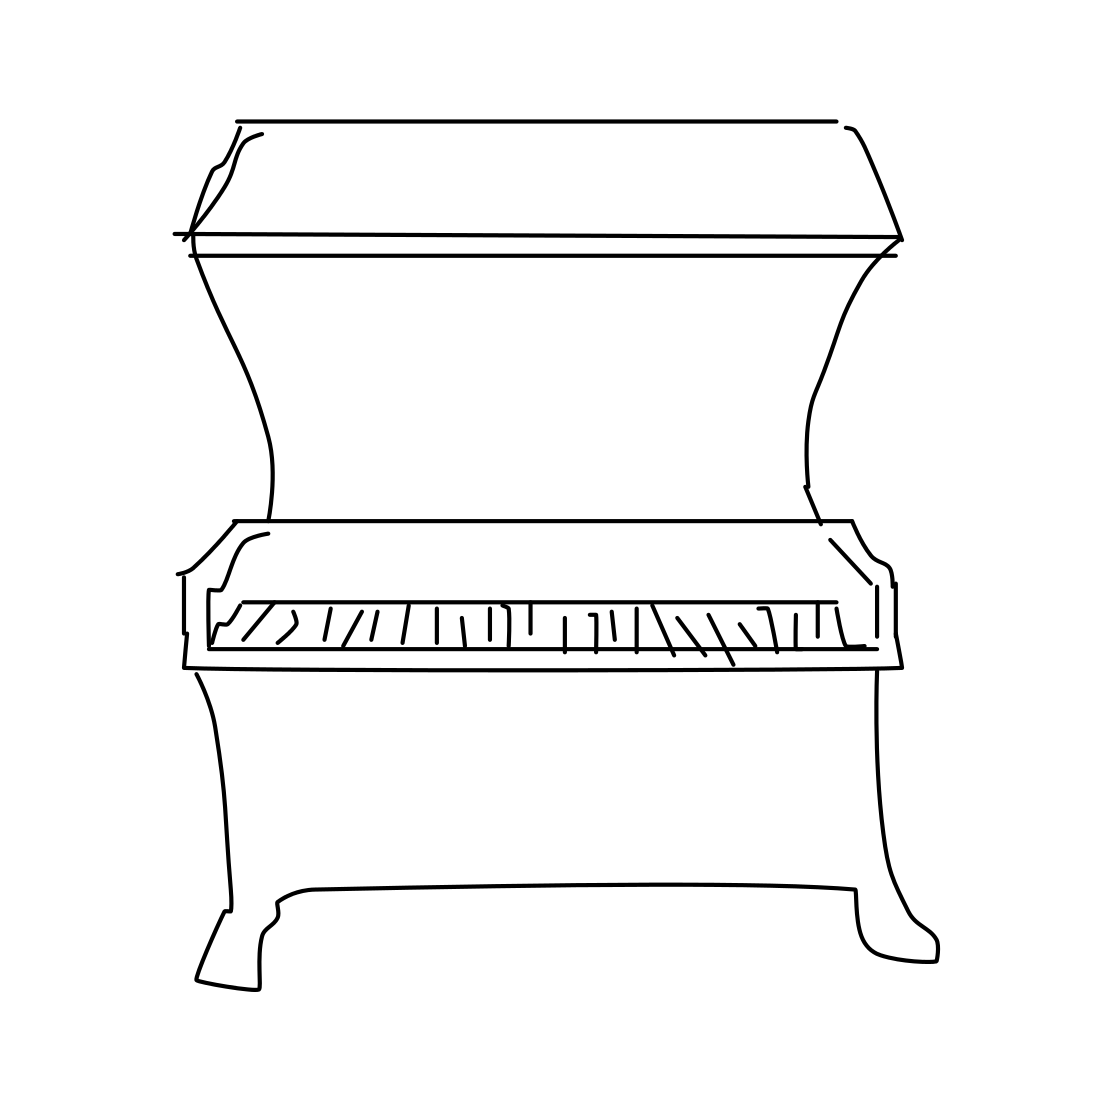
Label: piano